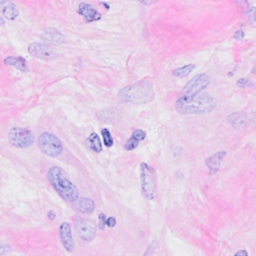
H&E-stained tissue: Breast